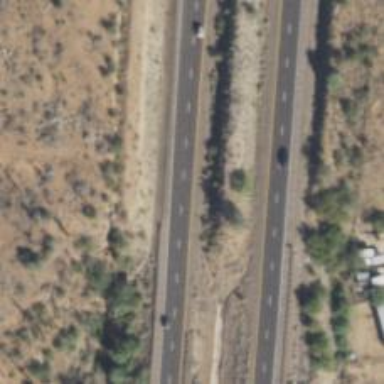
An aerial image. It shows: Asphalt motorway.